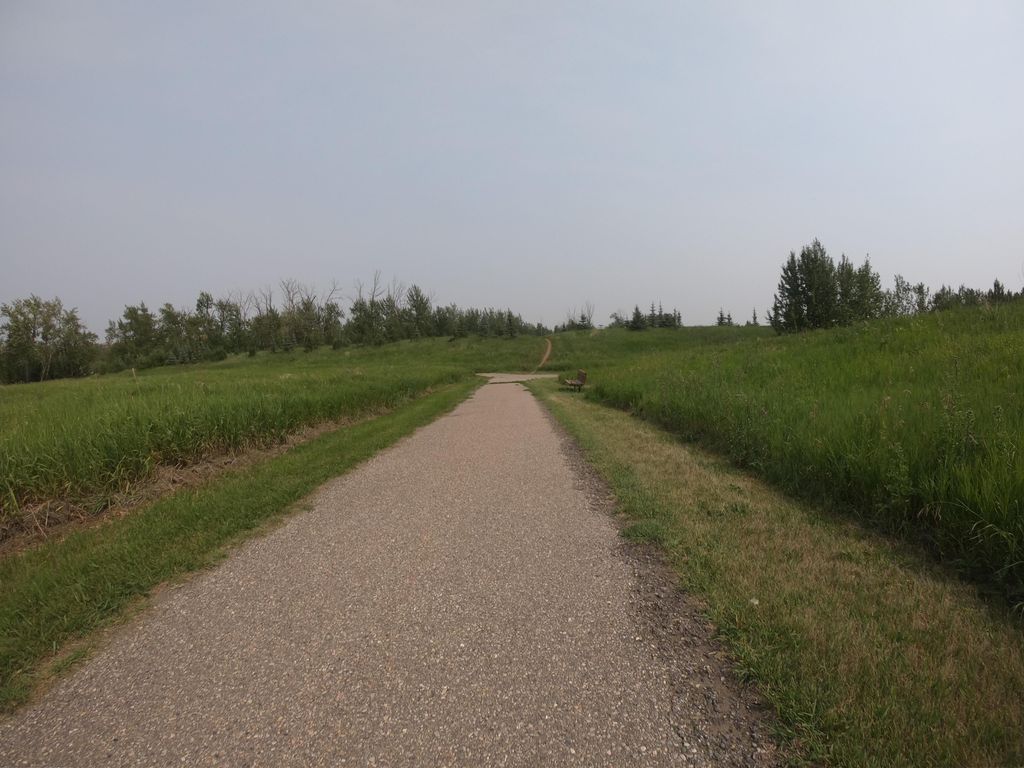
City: calgary